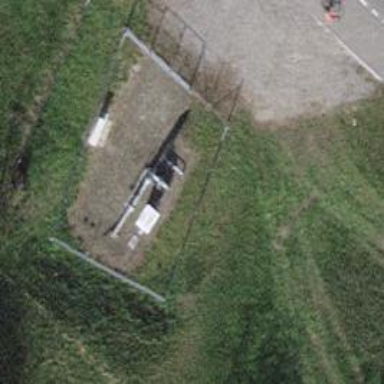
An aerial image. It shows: Pipeline structure.